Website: crate-barrel
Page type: billing-address
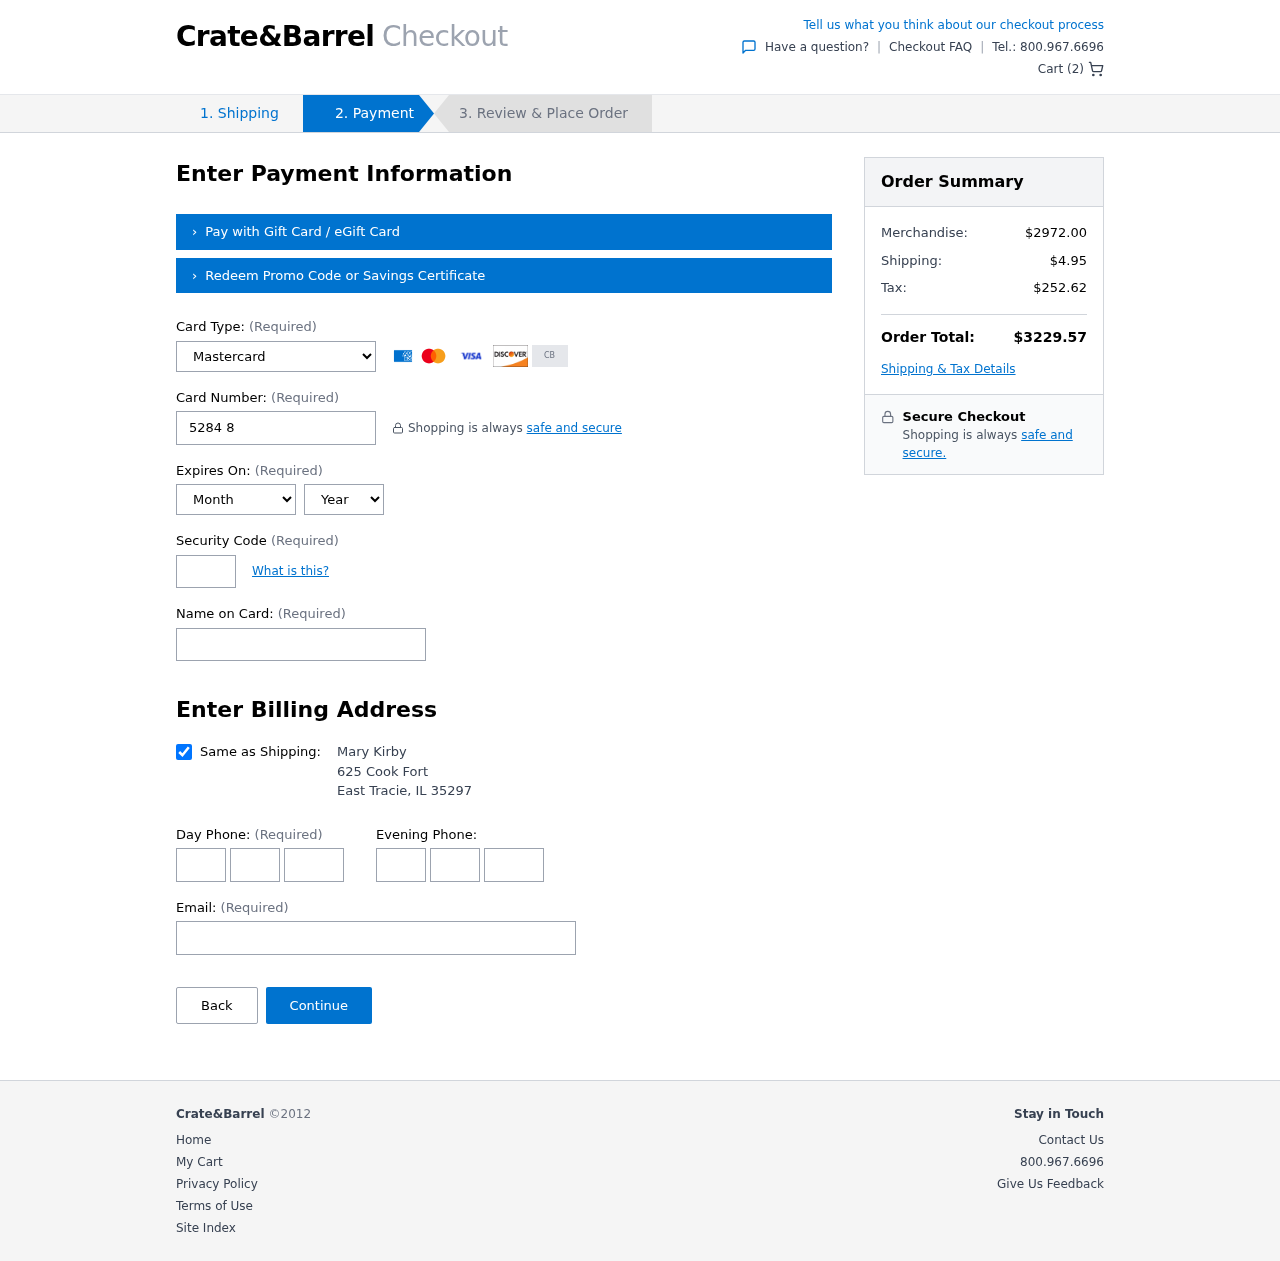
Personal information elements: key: PII_CARD_CVV
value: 396
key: PII_CARD_EXPIRY_MONTH
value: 11
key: PII_CARD_EXPIRY_YEAR
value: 27
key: PII_CARD_NUMBER
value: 5284 8497 3380 9061
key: PII_CARD_TYPE
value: Mastercard
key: PII_CITY
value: East Tracie
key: PII_EMAIL
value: mkirby@gmail.com
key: PII_FULLNAME
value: Mary Kirby
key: PII_PHONE_ALT_AREA
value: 546
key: PII_PHONE_ALT_PREFIX
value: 895
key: PII_PHONE_ALT_SUFFIX
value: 3863
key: PII_PHONE_AREA
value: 683
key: PII_PHONE_PREFIX
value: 687
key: PII_PHONE_SUFFIX
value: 4916
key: PII_POSTCODE
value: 35297
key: PII_STATE_ABBR
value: IL
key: PII_STREET
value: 625 Cook Fort
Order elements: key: ORDER_NUM_ITEMS
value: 2
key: ORDER_SUBTOTAL
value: $2972.00
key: ORDER_SHIPPING_COST
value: $4.95
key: ORDER_TAX
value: $252.62
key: ORDER_TOTAL
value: $3229.57